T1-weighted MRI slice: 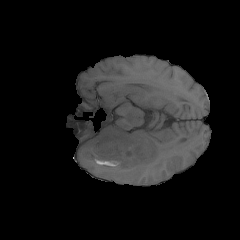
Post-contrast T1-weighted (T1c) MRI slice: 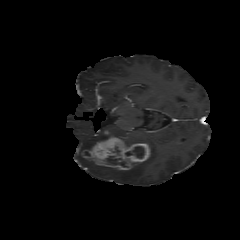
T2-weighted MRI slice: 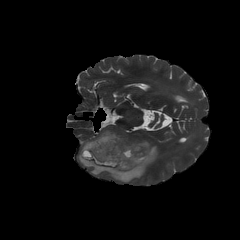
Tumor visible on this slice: yes